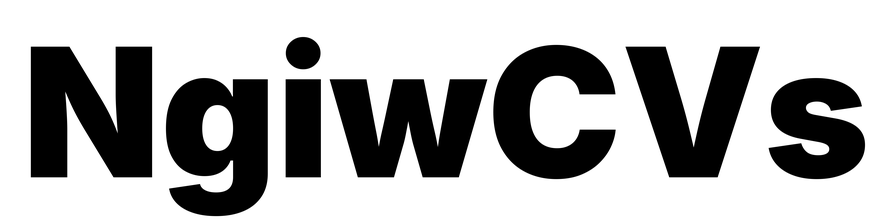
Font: Inter_Black